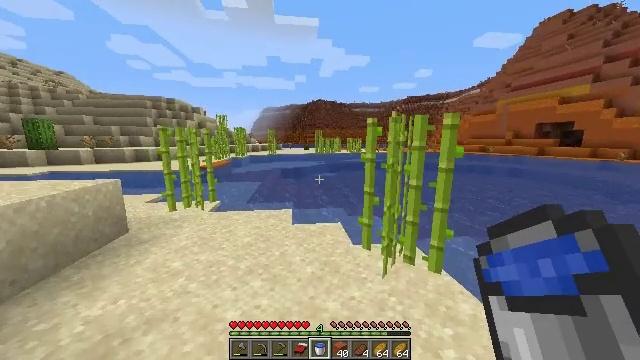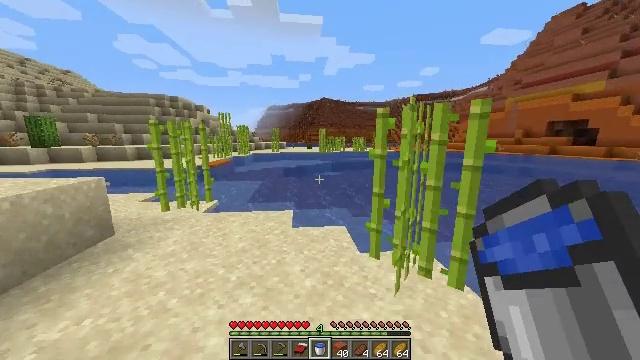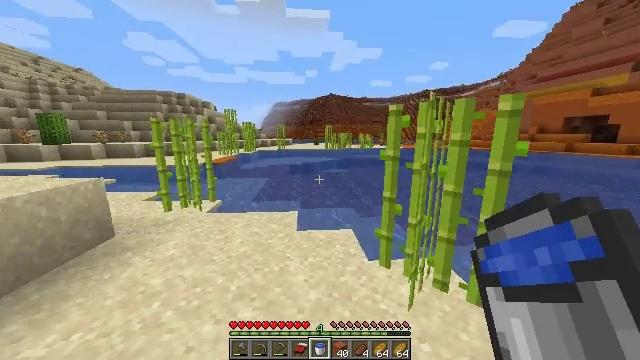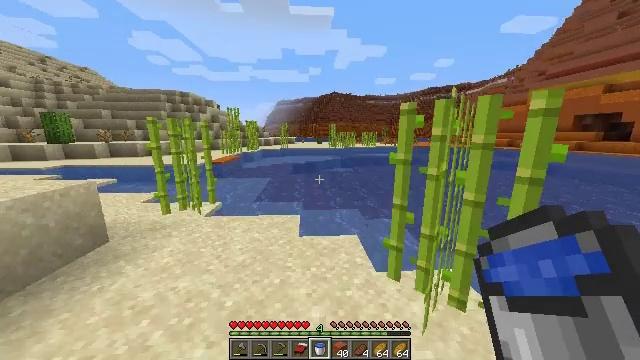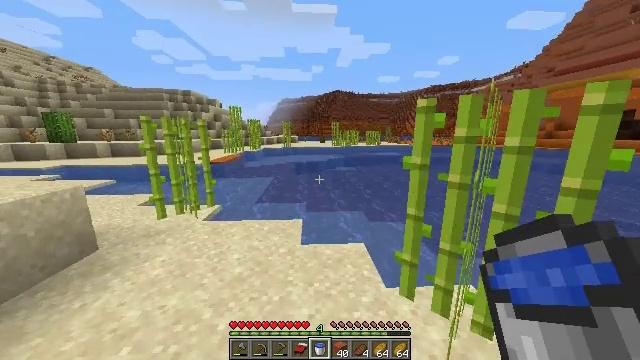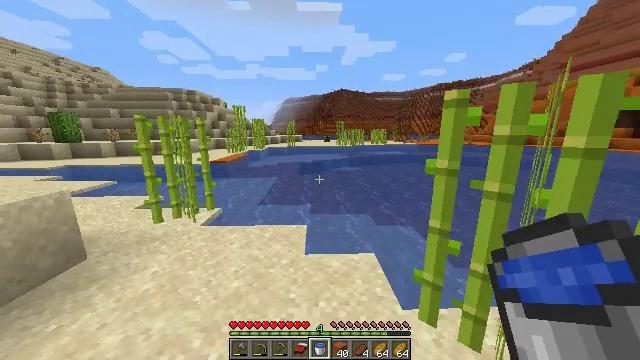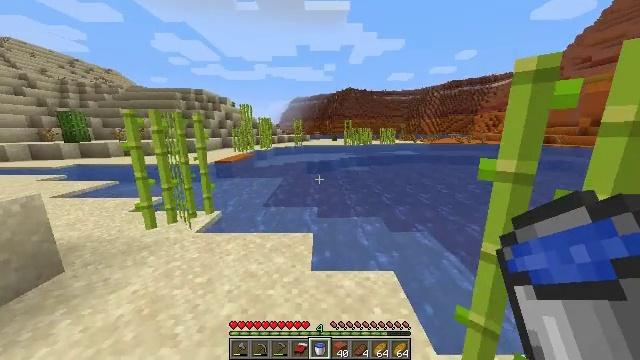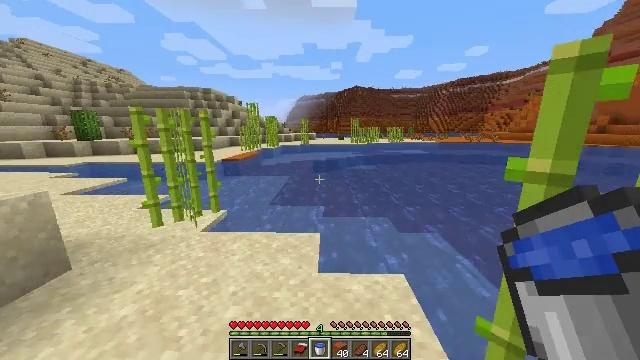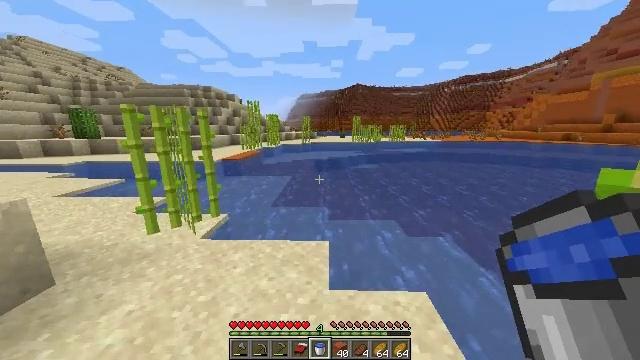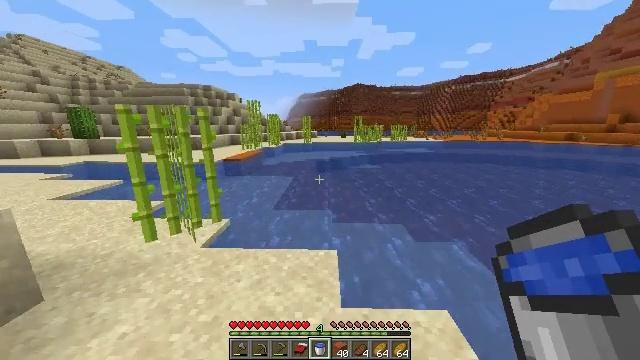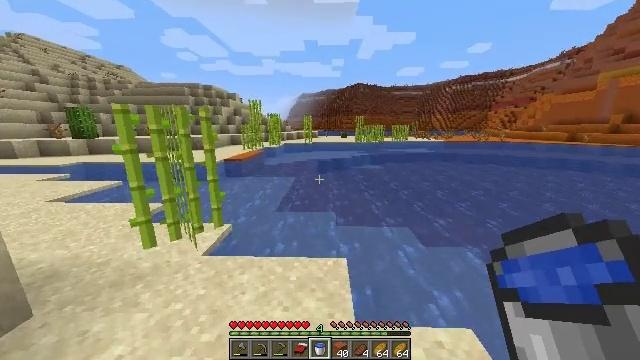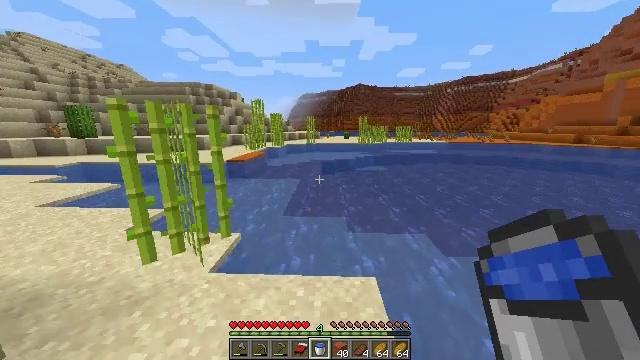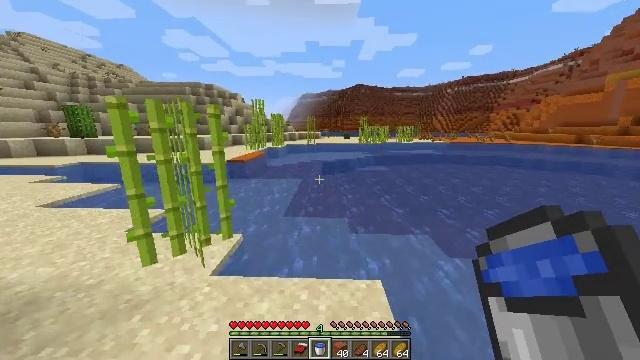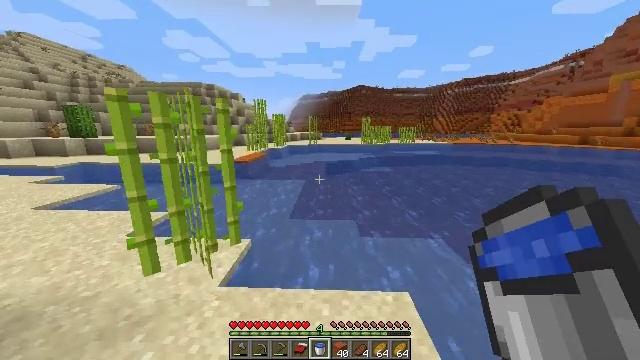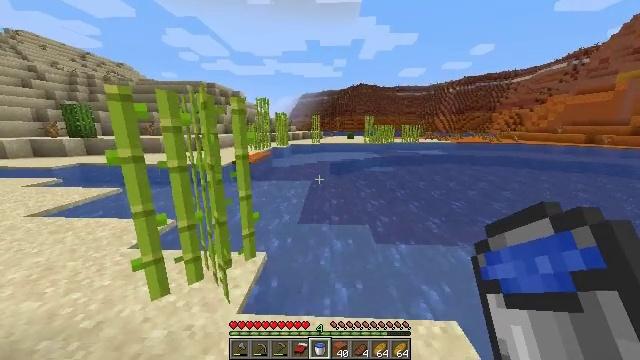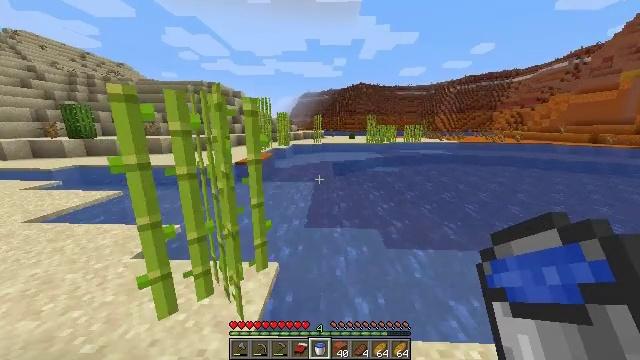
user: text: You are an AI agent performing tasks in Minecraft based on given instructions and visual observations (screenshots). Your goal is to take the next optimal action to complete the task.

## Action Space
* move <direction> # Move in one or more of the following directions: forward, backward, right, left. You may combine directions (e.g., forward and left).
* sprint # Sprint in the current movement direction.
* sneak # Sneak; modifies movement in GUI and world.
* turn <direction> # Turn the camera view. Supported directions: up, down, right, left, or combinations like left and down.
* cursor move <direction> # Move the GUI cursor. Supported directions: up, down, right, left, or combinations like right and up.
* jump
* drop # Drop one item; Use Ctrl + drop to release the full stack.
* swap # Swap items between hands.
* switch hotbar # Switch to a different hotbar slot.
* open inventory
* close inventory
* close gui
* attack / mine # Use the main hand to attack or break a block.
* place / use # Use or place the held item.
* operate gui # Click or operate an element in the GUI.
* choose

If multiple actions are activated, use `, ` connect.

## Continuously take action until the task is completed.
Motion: motion action
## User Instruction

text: Gather red sand by digging.
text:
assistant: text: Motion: move forward, sprint, turn left
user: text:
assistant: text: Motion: move forward, sprint, turn left
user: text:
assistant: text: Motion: move forward, sprint
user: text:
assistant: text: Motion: move forward, sprint
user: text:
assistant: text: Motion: move forward, sprint, turn left
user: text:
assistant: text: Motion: move forward, sprint, turn left
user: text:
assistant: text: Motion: move forward and move left, sprint, turn left
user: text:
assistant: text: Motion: move forward and move left, sprint
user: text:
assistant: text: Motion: move forward and move left, sprint
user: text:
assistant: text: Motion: move forward and move left, sprint
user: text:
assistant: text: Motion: move forward and move left, sprint
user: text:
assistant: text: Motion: move forward and move left, sprint
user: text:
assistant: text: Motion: move forward and move left, sprint
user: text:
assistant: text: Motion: move forward and move left, sprint
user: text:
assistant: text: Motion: move forward and move left, sprint
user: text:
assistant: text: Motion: move forward and move left, sprint
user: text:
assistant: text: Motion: move forward and move left, sprint
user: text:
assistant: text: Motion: move forward and move left, sprint
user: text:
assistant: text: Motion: move forward and move left, sprint
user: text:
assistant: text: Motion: move forward and move left, sprint
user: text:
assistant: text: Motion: move forward and move left, sprint
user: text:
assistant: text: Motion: move forward and move left, sprint
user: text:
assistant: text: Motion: move forward and move left, sprint
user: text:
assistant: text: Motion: move forward and move left, sprint
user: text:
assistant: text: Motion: move forward and move left, sprint
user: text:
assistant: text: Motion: move forward and move left, sprint
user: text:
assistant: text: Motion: move forward and move left, sprint
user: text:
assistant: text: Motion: move forward and move left, sprint
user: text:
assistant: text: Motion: move forward and move left, sprint
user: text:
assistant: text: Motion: move forward and move left, sprint, jump